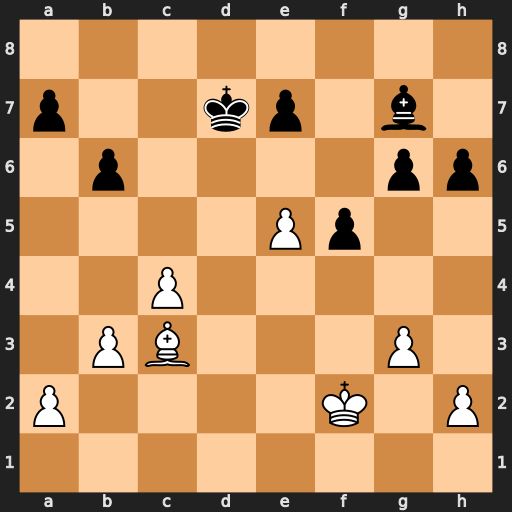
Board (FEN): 8/p2kp1b1/1p4pp/4Pp2/2P5/1PB3P1/P4K1P/8
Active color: w
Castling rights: -
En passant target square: -
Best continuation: e6+ Kxe6 Bxg7